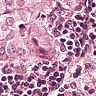
Metastatic tissue present: yes